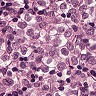
Metastatic tissue present: yes